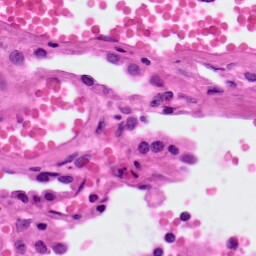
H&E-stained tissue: Lung